Current action and preconditions to check: trajectory_clear

Your task: For each precondition in the list above, predict whether it will hold at this action.

Consider the current scene as observed from the mobile robot's camera, and analyze the predicted future states of all dynamic agents (e.g., people, animals, vehicles, or any moving entities) within the NEXT SECOND.

IMPORTANT: Only answer "very likely" if you are absolutely certain—based on strong, clear evidence—that a dynamic agent will violate the precondition in the predicted future state. Do NOT answer "very likely" for unlikely, ambiguous, or low-probability risks.

Ask yourself for each precondition: Is there a high probability, with clear and convincing evidence, that the predicted future states of any dynamic agent will interfere with the predicted future state of the currently executing action within the NEXT SECOND, causing that precondition to fail?

Assess the risk level based on these predictions. Use "likely" or "very likely" if motions create a clear risk of interference.

Use "neutral" or "improbable" if agents are nearby but their predicted paths are clearly diverging or non-conflicting.

Failure Risk Categories: "very improbable", "improbable", "neutral", "likely", "very likely"

Answer Format: Output ONLY the probability_of_failure value from these categories: "very improbable", "improbable", "neutral", "likely", "very likely"

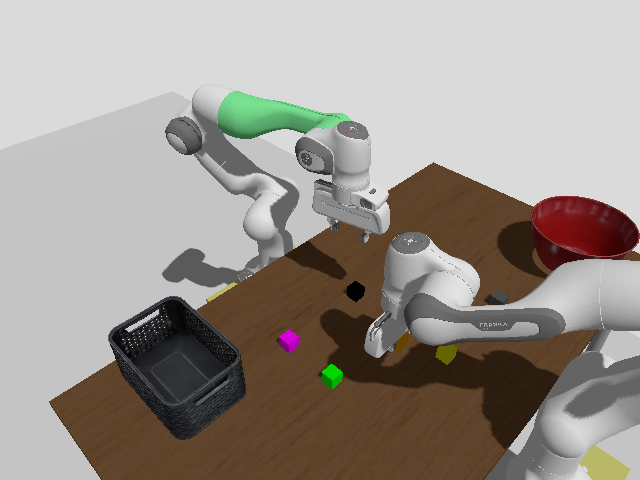

Answer: improbable